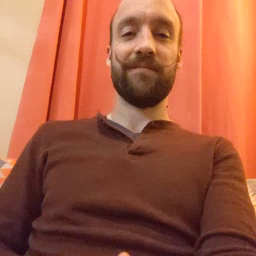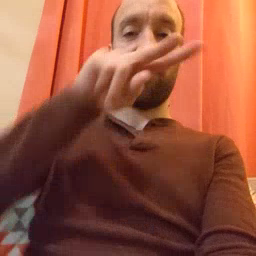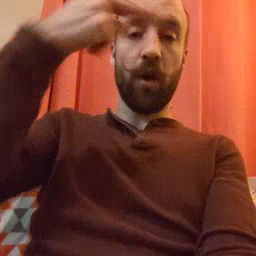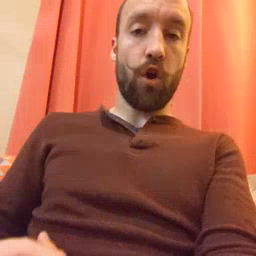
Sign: fall